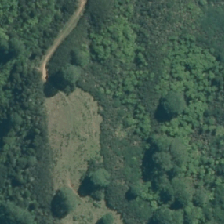
Land cover: manuka_kanuka